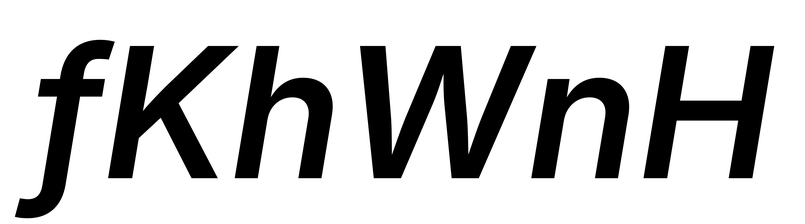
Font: Inter-Italic_SemiBold_Italic